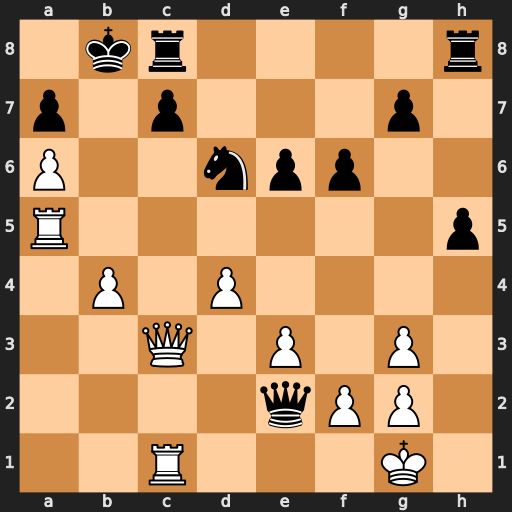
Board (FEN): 1kr4r/p1p3p1/P2npp2/R6p/1P1P4/2Q1P1P1/4qPP1/2R3K1
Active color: w
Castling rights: -
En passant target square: -
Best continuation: Qc6 h4 Rcc5 Rh5 Rxh5